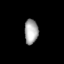
Tissue: lung
Cell type: Epithelial cells
Senescence score: 0.2403
Nuclear area (px): 334
Mean DAPI intensity: 166.542